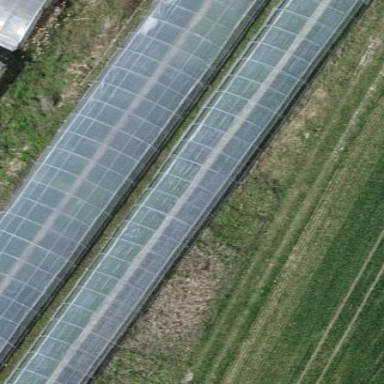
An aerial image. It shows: Greenhouse.